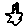
Label: star